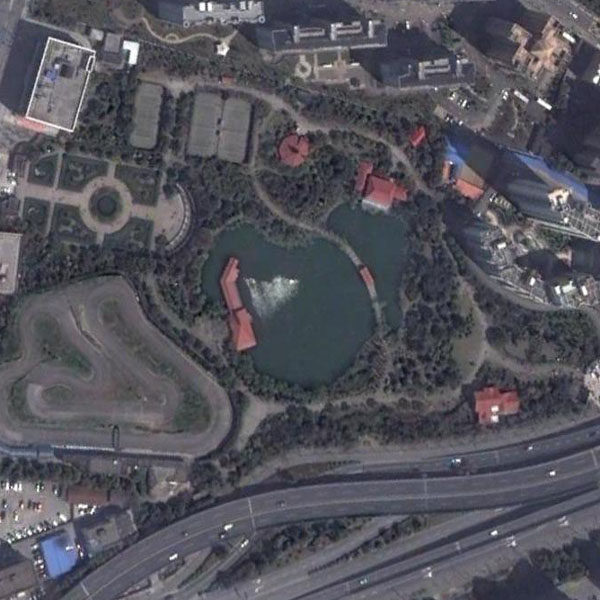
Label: Park